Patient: sex M, age 76
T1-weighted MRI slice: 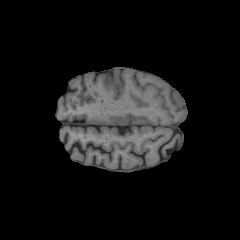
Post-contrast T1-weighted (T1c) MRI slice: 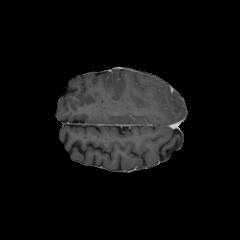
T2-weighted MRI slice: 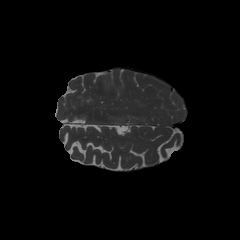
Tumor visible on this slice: no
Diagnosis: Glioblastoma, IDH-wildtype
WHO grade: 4